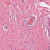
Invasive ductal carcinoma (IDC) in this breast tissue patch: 0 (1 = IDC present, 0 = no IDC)